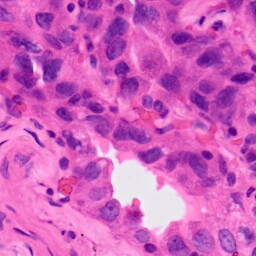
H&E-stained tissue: Lung